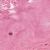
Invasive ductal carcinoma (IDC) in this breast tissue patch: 0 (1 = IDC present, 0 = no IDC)